Field crop: maize
Growth stage: 2
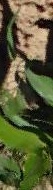
Species: maize